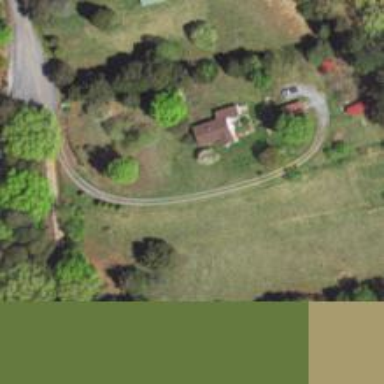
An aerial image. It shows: Driveway leading to service road.